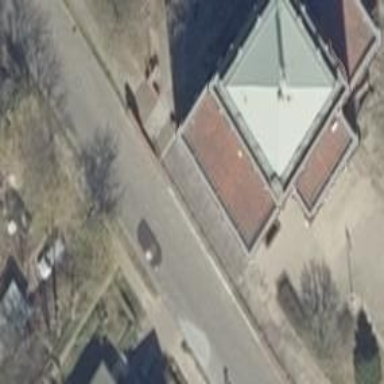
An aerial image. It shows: Building with pyramidal roof.